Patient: sex M, age 35
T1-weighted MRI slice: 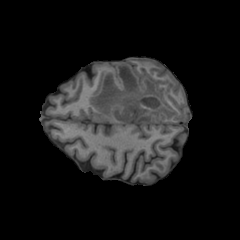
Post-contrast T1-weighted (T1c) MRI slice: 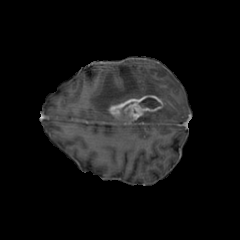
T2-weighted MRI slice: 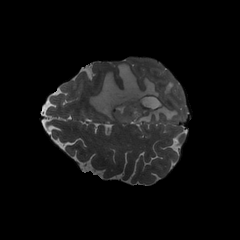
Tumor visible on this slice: yes
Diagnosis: Glioblastoma, IDH-wildtype
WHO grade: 4